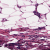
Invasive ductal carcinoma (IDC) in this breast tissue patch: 0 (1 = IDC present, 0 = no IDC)